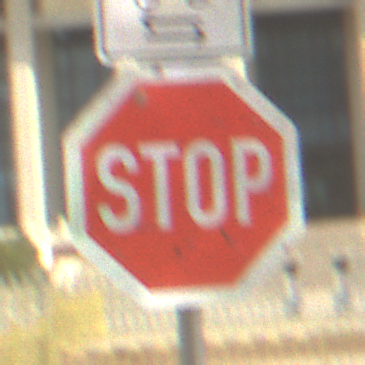
Verkehrszeichen: Stop
Zusatzzeichen oben: RichtungsangabeDurchPfeile9
Umgebung: Outdoor, Suburban
Tageszeit: MorningAfternoon
Wetter: Clear
Licht: Natural
Jahreszeit: NotSpecified
Kontrast: HighContrast